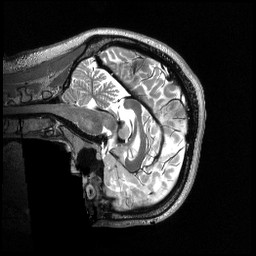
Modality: T2w
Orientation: sagittal
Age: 25
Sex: female
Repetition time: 3.2 s
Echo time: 0.563 s